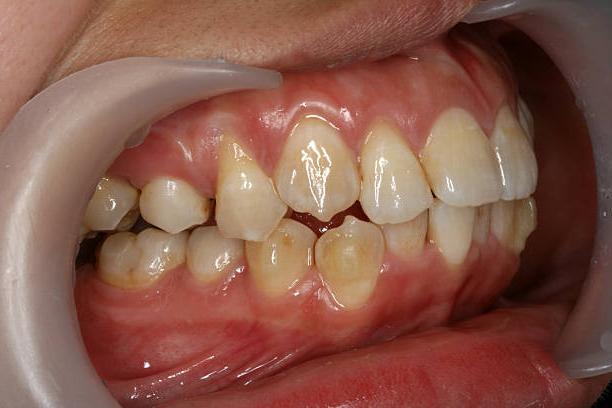
Condition: Calculus